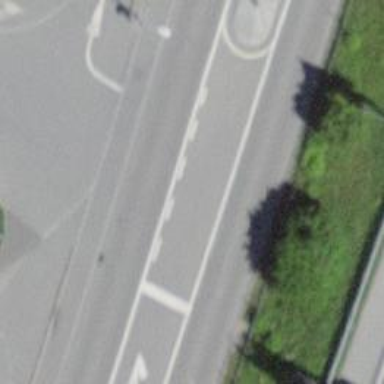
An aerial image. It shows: Secondary road.